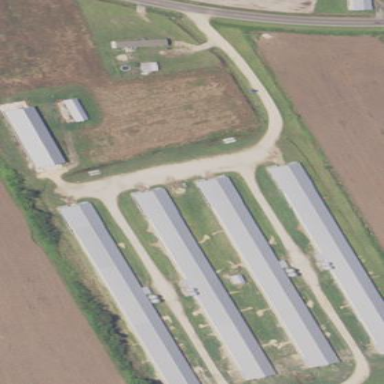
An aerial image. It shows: Farm auxiliary building.